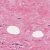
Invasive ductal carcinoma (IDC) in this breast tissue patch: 0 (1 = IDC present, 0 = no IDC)